Question: I have a form in which I have taken one text field and also called an iframe inside it and in that iframe there is a text field for 'Name'. I want to show that 'Name' into my forms text field on key-up using JavaScript/jQuery. I mean as well as I have entered something into the 'Name' text field it will show into my input field.

I am calling the iframe from another domain.I have used below code
'''
<script>
var iframe = document.getElementById('progressive');
var innerDoc = iframe.contentDocument || iframe.contentWindow.document;
var usernameTextBox = innerDoc.getElementById('ApplicantInfo1_FirstName');
usernameTextBox.focus();
</script>
'''
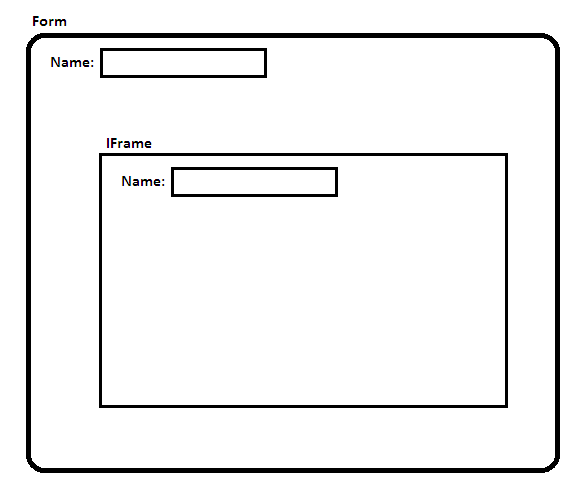
Answer: This should work:
'''
var windowjQuery = $('#progressive')[0].contentWindow.$;
var f = $('#progressive').contents().find('#ApplicantInfo1_FirstName');
'''
You can read more on this topic in <URL>, bec. I don't have possibility to setup environment for testing this particular case now.
The point is that, that you should call the '<iframe>' object ('$'), not of your parent page.